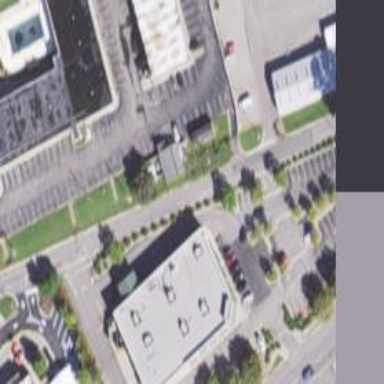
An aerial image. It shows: Retail building.